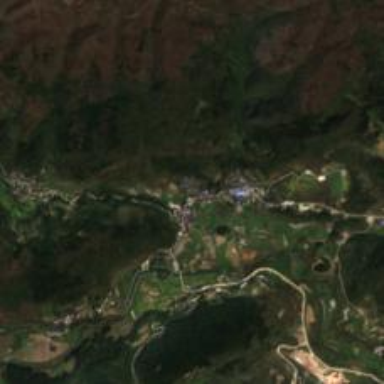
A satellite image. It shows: Ethnic township within town.